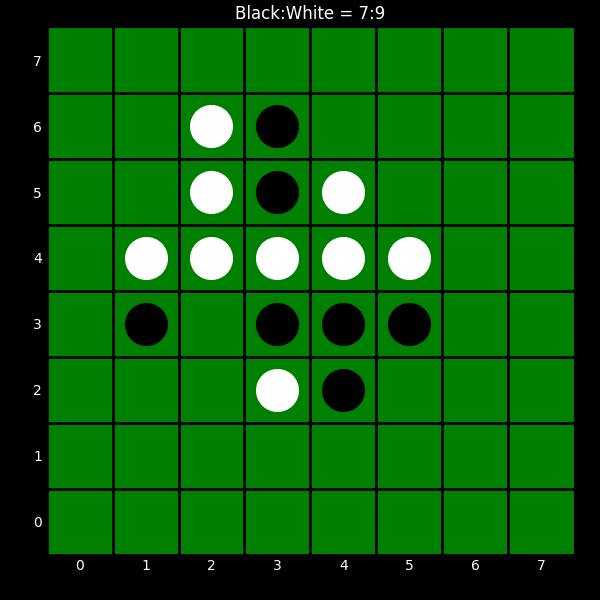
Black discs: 7
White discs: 9